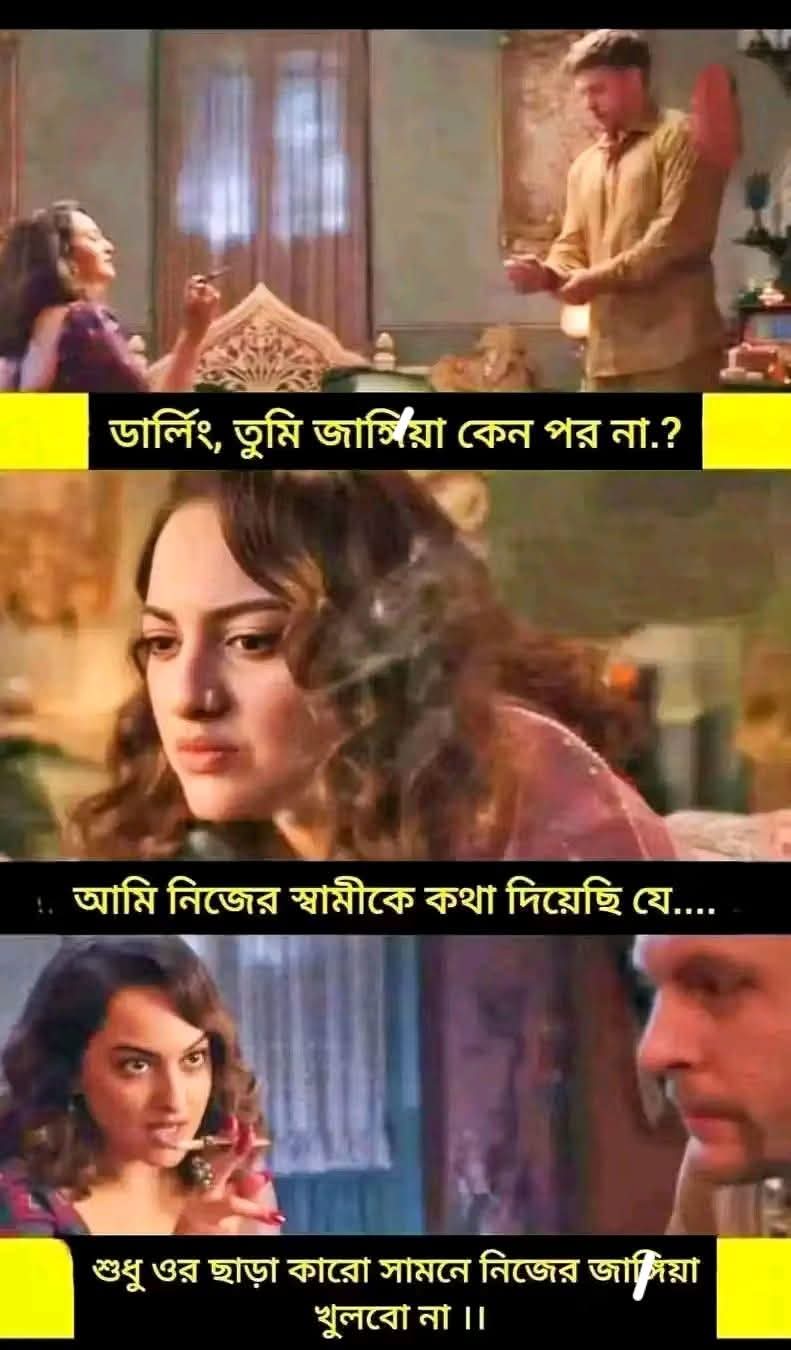
Text: ডার্লিং, তুমি জাঙ্গিয়া কেন পর না.? আমি নিজের স্বামীকে কথা দিয়েছি যে..শুধু ওর ছাড়া কারো সামনে নিজের জাঙ্গিয়া খুলবো না ।।
Label: Hate
Hate category: Personal Offence
Targeted group: Individual